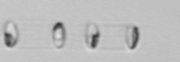
Label: Skeletonema